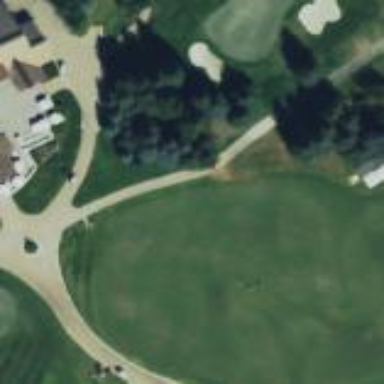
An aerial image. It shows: Green golf area with grass land use.